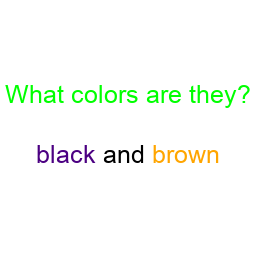
Color: indigo, orange
Color name shown: black, brown
Background color: white
Question text color: lime